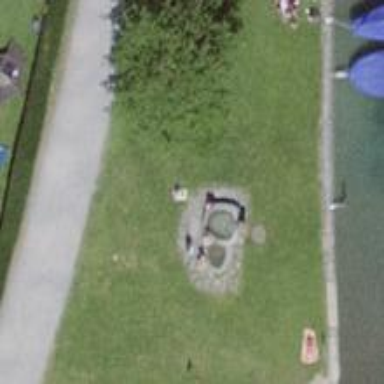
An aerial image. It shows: Fountain.